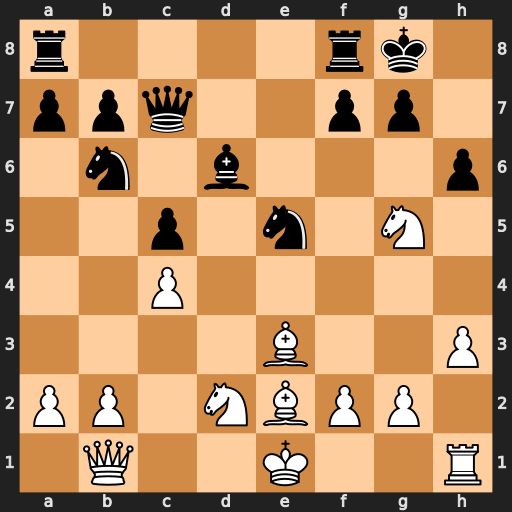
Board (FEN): r4rk1/ppq2pp1/1n1b3p/2p1n1N1/2P5/4B2P/PP1NBPP1/1Q2K2R
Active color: w
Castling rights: K
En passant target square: -
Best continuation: Qh7#